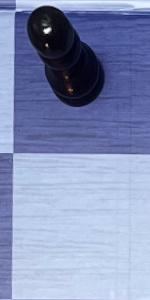
Label: Empty